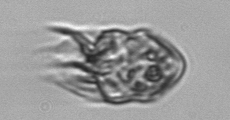
Label: Strombidium_inclinatum